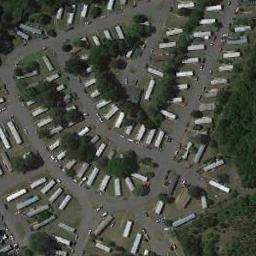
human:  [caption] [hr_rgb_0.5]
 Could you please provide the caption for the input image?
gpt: There are three rows of mobile homes .

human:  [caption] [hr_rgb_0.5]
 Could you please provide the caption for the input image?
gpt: The mobile home park has some neatly arranged mobile homes and trees and some roads go through the mobile home park .

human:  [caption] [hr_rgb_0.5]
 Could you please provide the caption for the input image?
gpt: There are many buildings in the mobile home park .

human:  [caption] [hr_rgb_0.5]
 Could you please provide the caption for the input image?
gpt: The mobile home park is next to some trees .

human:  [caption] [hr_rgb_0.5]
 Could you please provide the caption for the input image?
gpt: There are many gray buildings and green trees in the mobile home park .